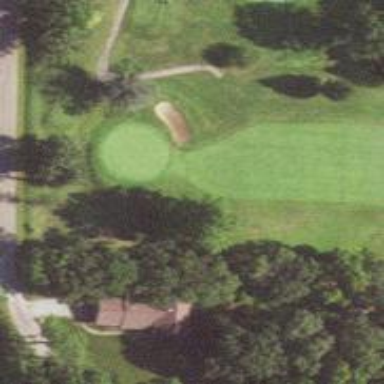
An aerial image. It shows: View of golf hole.